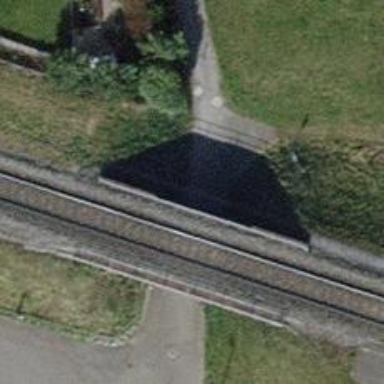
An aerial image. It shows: Tunnel footway.